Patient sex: M
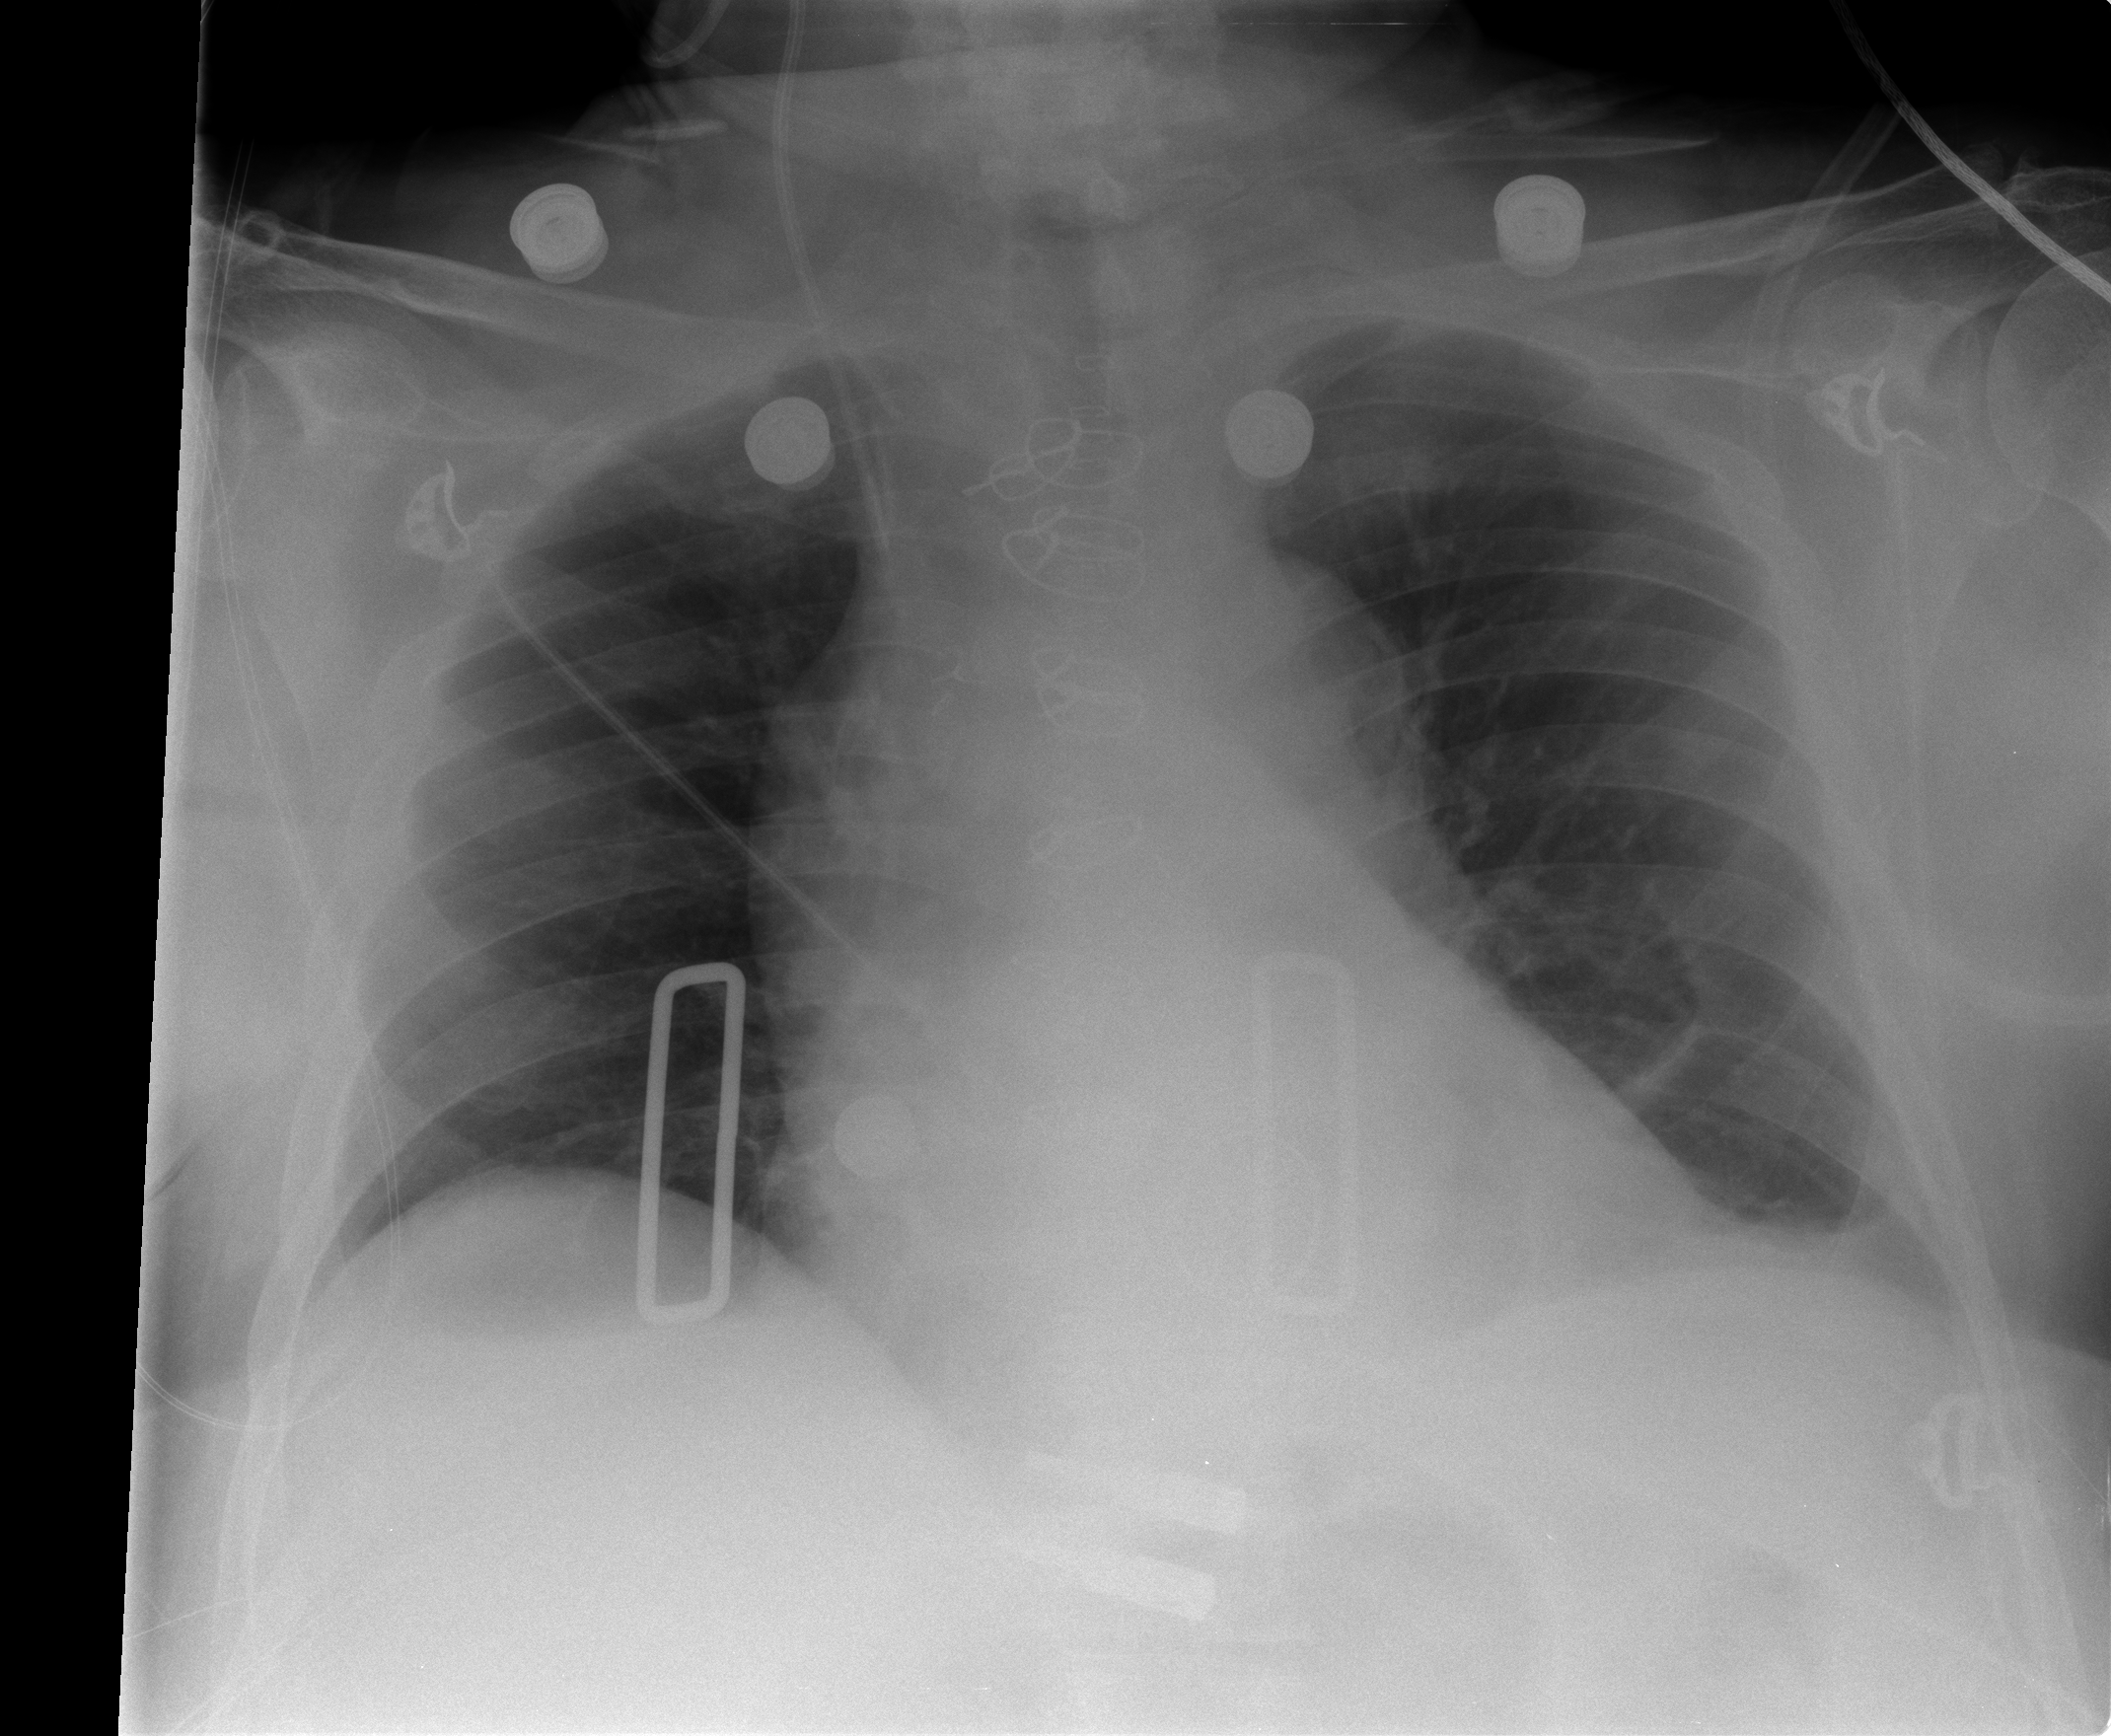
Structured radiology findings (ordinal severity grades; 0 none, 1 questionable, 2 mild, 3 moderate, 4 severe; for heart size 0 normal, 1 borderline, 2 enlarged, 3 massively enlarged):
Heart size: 1
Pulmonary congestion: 0
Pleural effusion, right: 0
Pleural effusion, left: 2
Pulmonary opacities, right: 0
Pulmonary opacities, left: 0
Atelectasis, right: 0
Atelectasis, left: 2